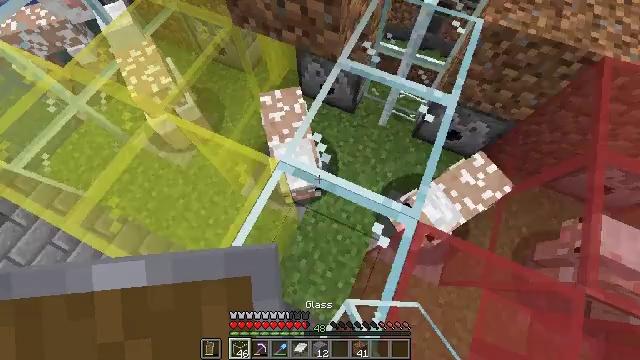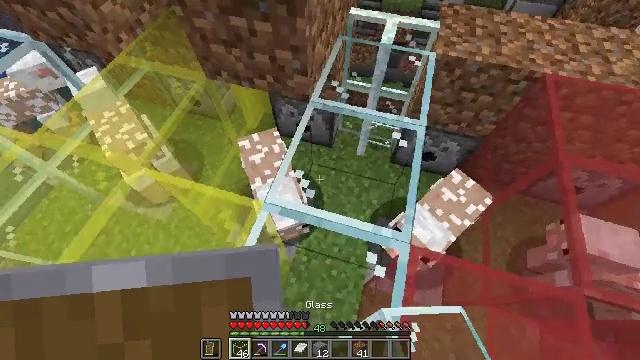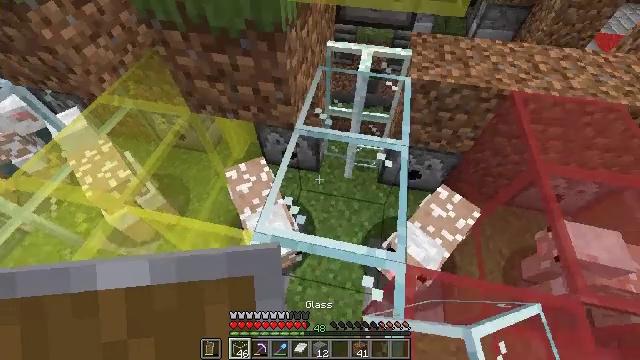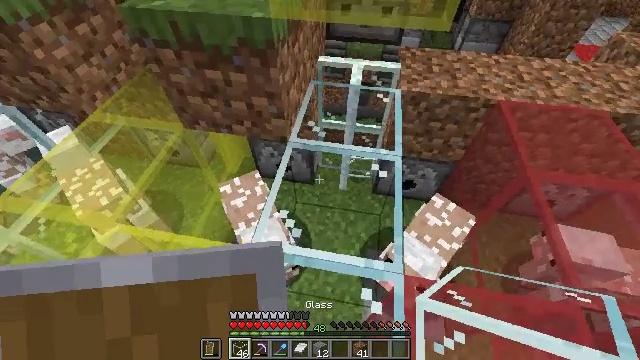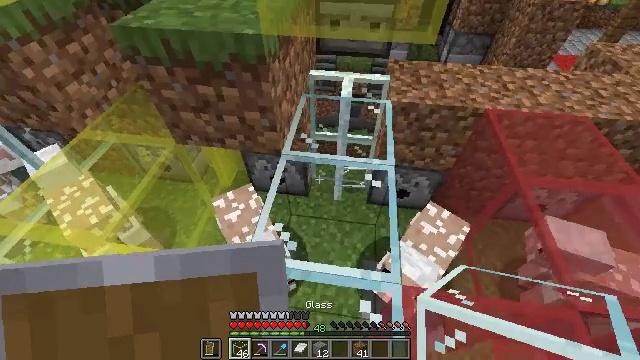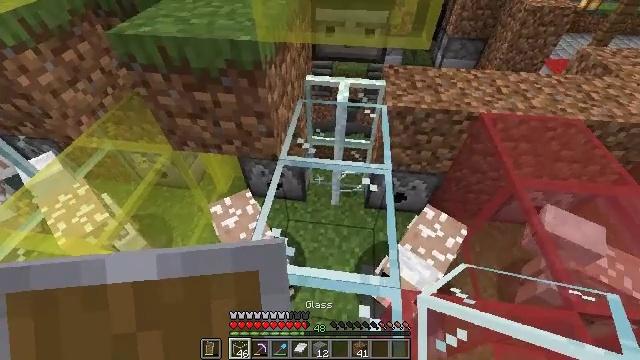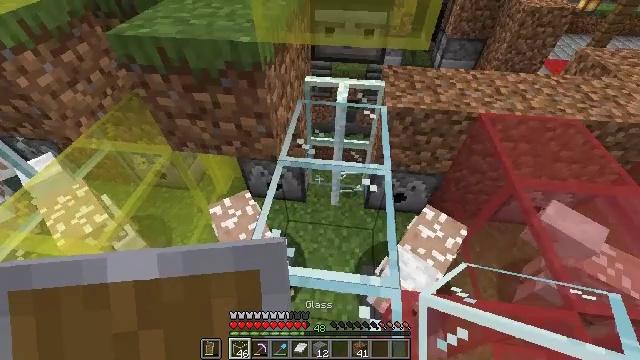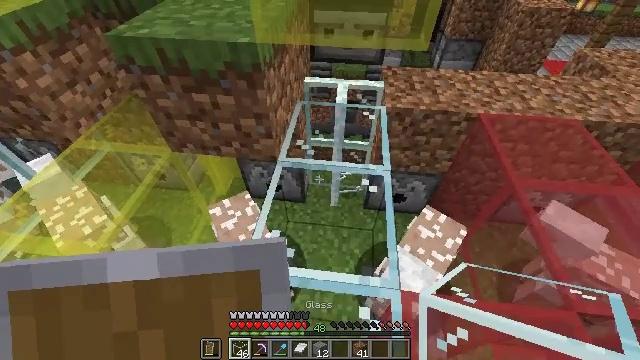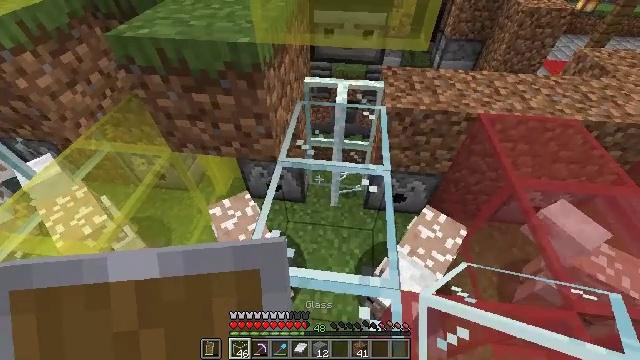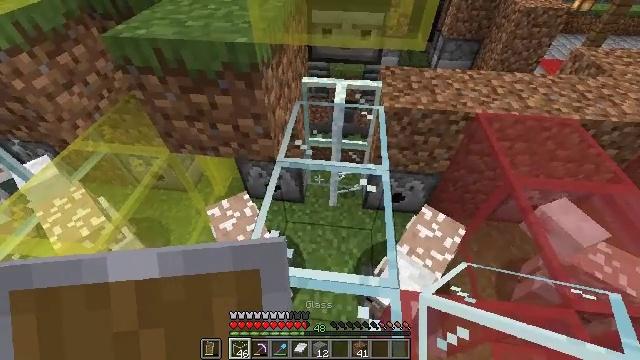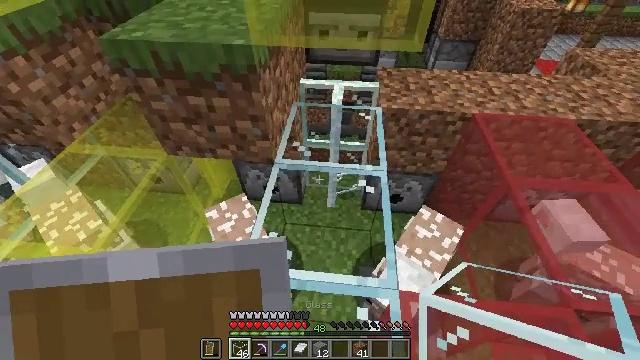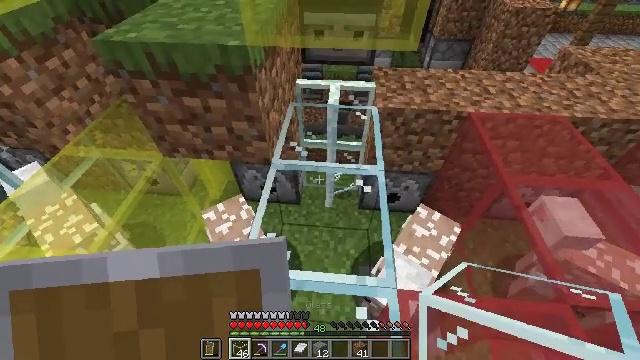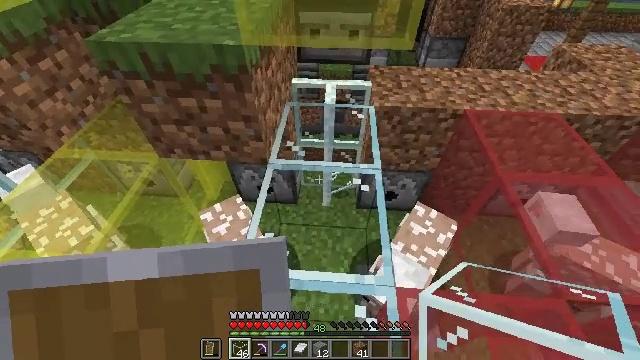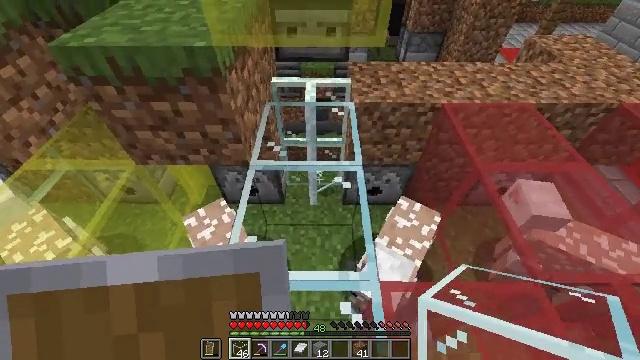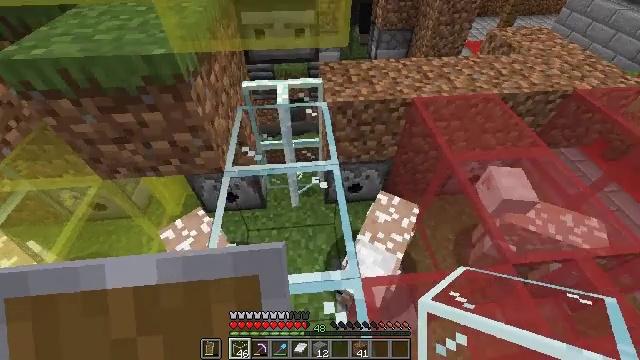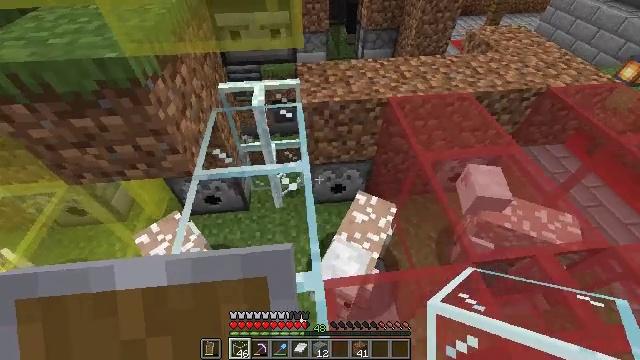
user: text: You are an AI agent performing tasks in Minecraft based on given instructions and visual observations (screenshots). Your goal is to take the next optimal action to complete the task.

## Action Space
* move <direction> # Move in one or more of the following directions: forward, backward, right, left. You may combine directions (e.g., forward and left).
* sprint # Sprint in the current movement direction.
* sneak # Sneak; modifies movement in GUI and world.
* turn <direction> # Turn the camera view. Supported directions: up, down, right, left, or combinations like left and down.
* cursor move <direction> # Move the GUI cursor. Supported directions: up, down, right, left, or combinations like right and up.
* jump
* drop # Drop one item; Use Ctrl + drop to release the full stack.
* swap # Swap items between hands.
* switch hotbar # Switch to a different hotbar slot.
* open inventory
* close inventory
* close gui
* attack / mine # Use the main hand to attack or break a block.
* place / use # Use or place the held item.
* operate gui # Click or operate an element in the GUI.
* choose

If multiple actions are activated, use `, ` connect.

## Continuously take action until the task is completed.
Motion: motion action
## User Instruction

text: Destroy the glass pane to clear a path.
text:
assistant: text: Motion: turn right and up
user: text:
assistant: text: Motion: turn right and up
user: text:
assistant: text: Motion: turn right and up
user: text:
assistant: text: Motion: turn right and up
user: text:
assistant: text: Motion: turn up
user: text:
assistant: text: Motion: no_op
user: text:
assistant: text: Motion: no_op
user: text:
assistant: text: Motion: no_op
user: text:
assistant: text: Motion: no_op
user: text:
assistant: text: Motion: no_op
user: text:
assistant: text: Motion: no_op
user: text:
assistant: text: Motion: no_op
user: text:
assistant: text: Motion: move right, turn right
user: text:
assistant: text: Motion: move right, turn right
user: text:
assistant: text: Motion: move right, turn right
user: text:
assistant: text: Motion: move right
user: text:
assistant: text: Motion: move forward and move right, turn left
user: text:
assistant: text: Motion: move forward and move right
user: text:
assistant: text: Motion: move forward and move right
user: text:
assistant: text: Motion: move forward and move right
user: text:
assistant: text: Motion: move forward and move right, turn left
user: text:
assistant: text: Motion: move forward and move right, turn left
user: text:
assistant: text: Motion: move forward and move right, turn left
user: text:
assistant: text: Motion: move forward, turn left
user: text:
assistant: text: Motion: move forward, turn left
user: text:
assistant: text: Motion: move forward, turn left
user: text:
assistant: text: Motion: move forward, turn left
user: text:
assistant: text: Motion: move forward, turn left
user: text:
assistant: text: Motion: move forward, turn left
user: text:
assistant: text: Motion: move forward and move right, turn left